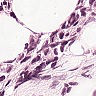
Metastatic tissue present: yes